Interaction volume radius: 10 \u00c5
Interaction volume height: 20 \u00c5
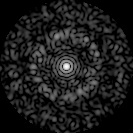
Disorder parameter: 0.835